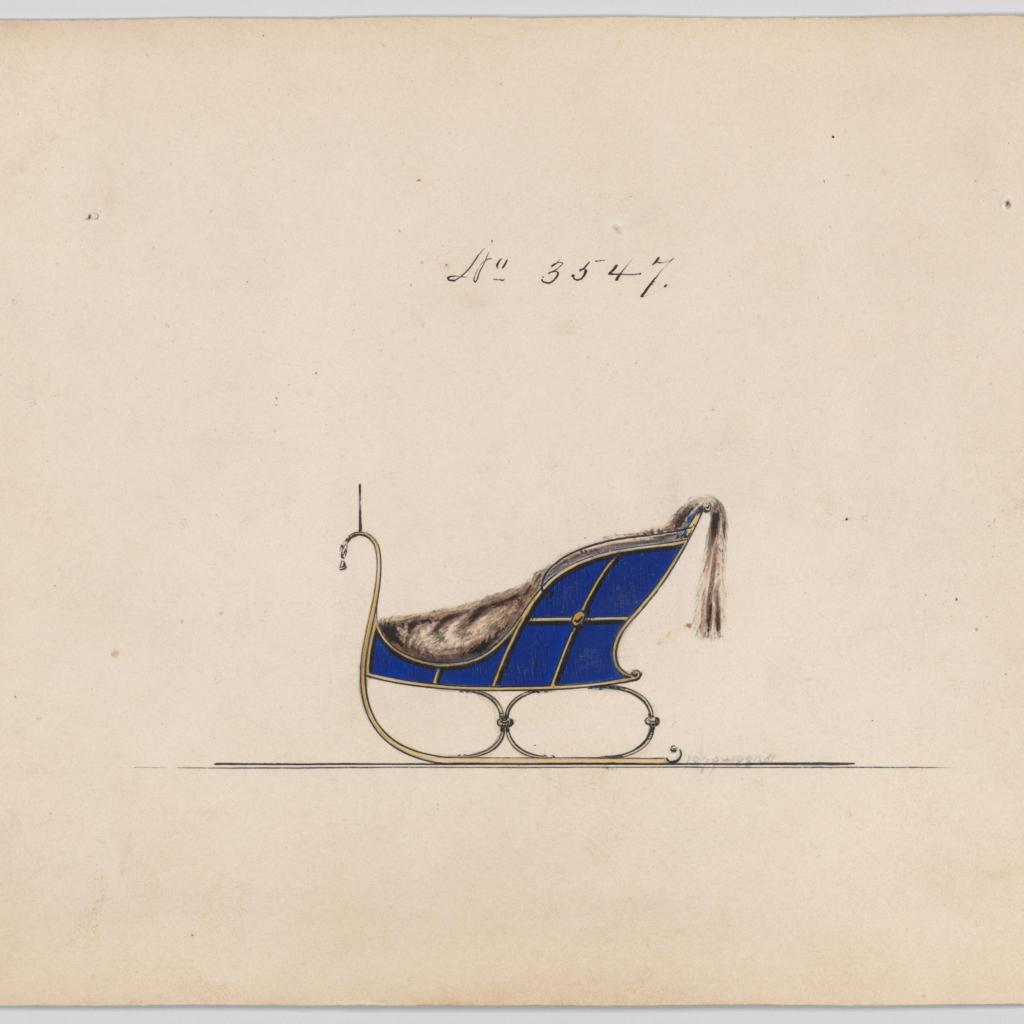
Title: Sleigh #3547
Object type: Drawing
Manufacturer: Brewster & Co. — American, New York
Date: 1879
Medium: Pen and black ink, watercolor and gouache with gum arabic
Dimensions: Sheet: 6 3/4 x 9 1/4 in. (17.1 x 23.5 cm)
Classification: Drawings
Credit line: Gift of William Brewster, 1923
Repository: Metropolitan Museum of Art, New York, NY